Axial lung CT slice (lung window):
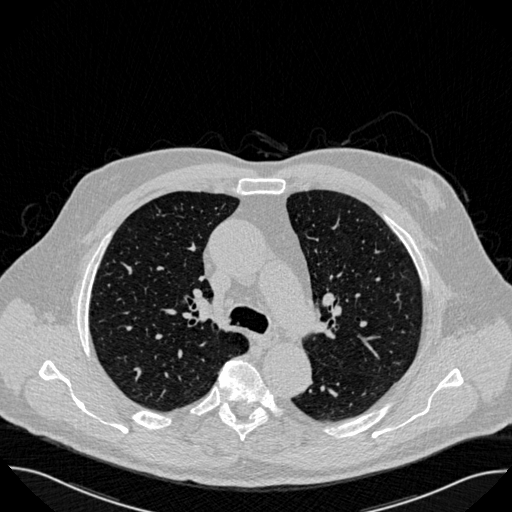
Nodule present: no